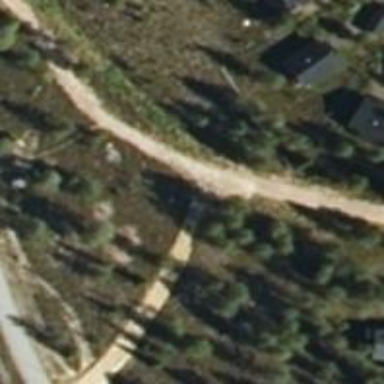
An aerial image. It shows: Track suitable for nordic skiing. The track is groomed for both classic and skating techniques.